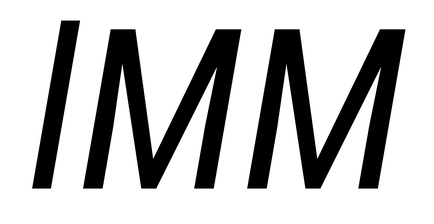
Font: Roboto-Italic_Condensed_Italic